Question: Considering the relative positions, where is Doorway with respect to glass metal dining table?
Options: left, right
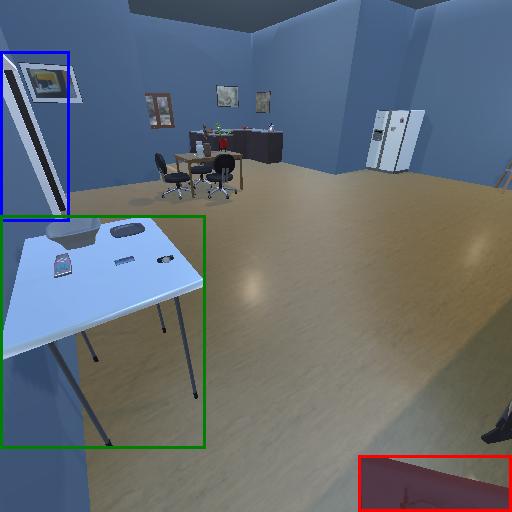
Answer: left